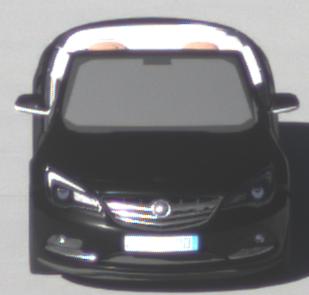
Make: Opel
Model: Cascada 1.4 Turbo
Detailed model: Cascada
Model produced from: 2013/03
Model produced until: 2015/01
Doors: 2
Color: black
Road condition: dry road
Daytime: morning or afternoon
Contrast: high contrast